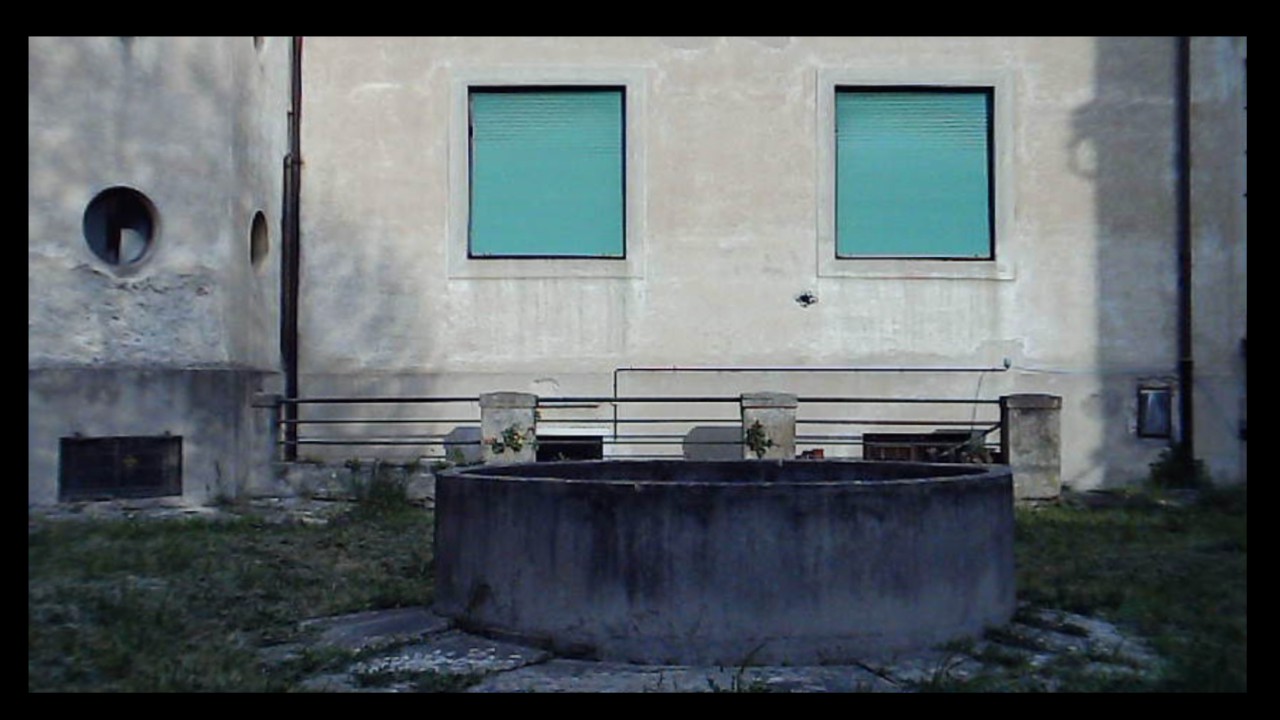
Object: Betafpv air75